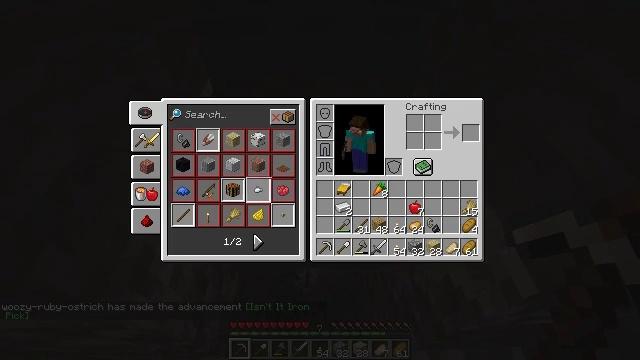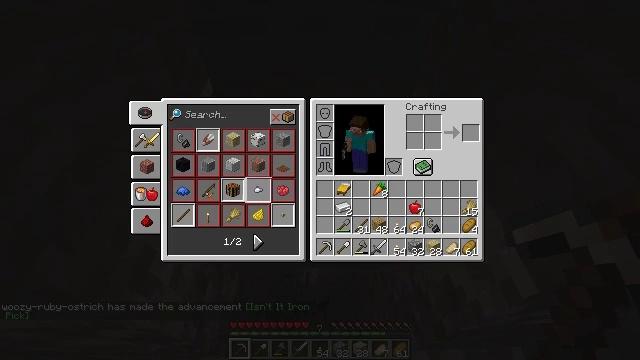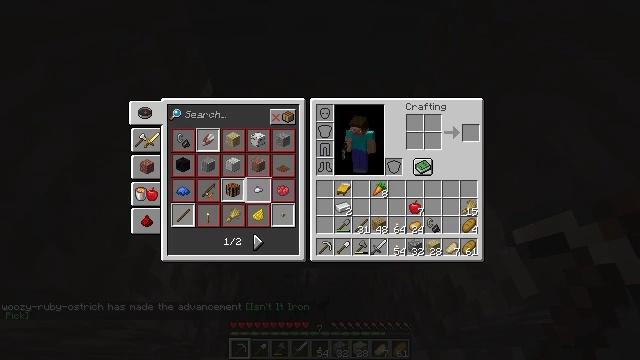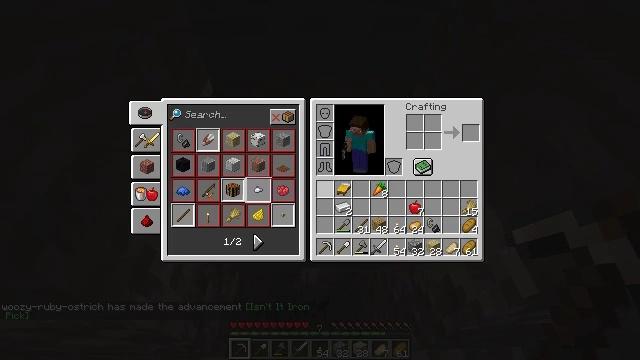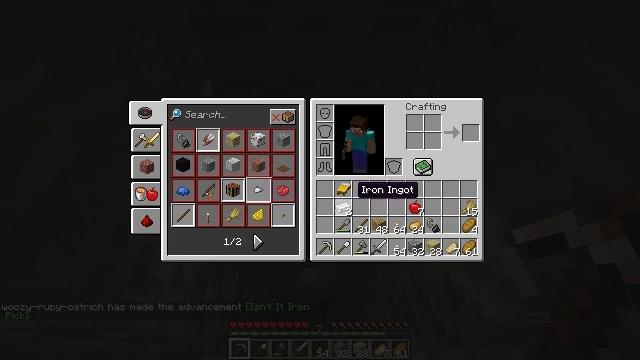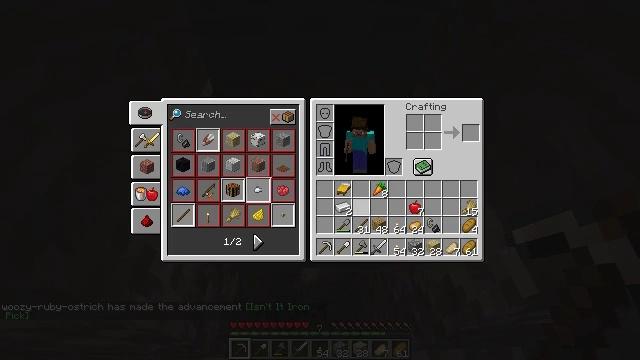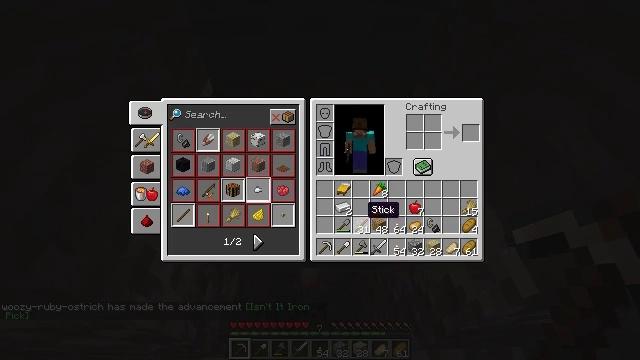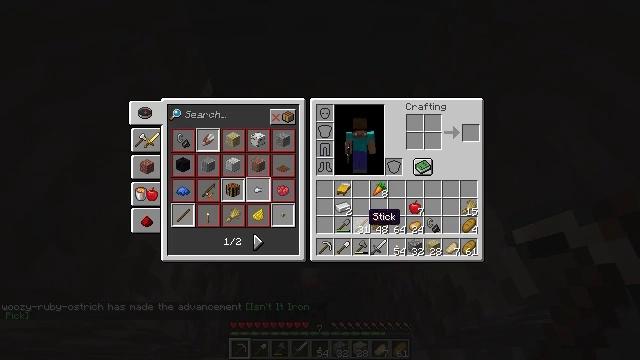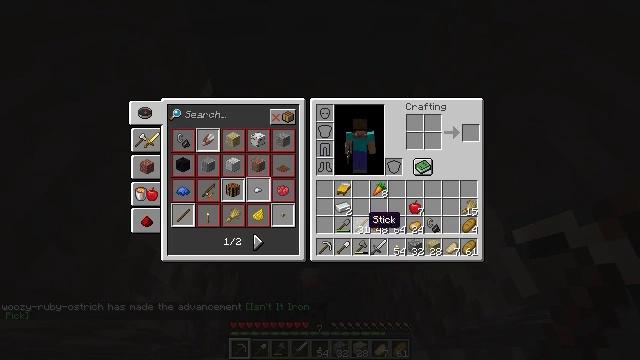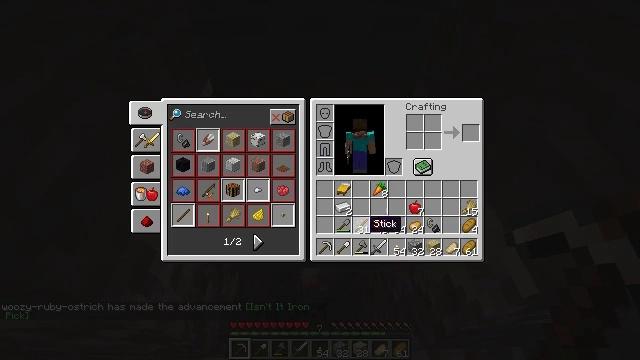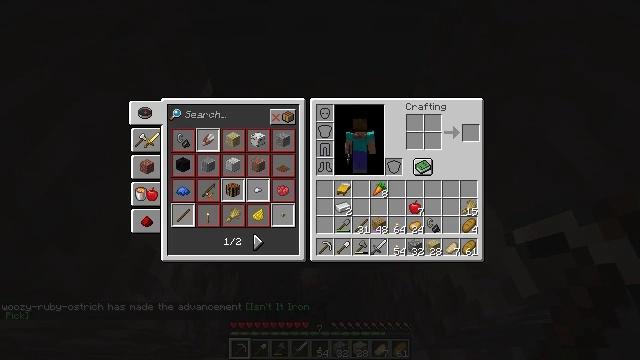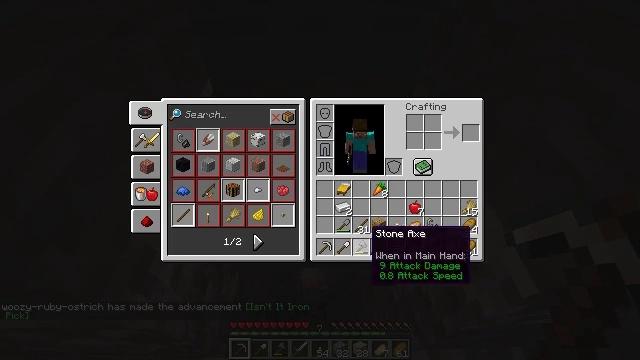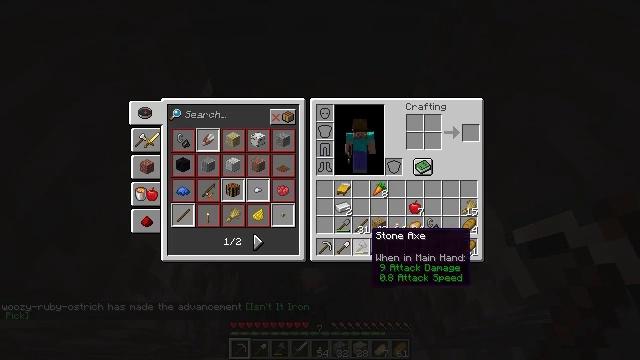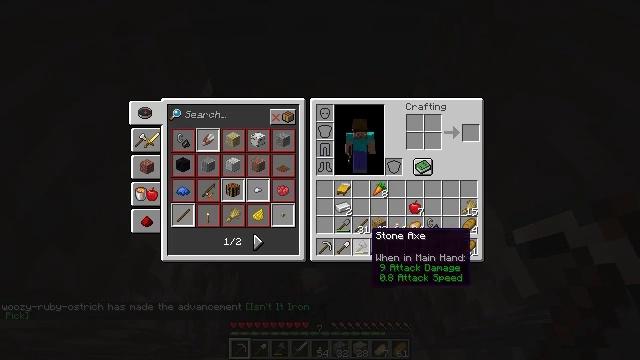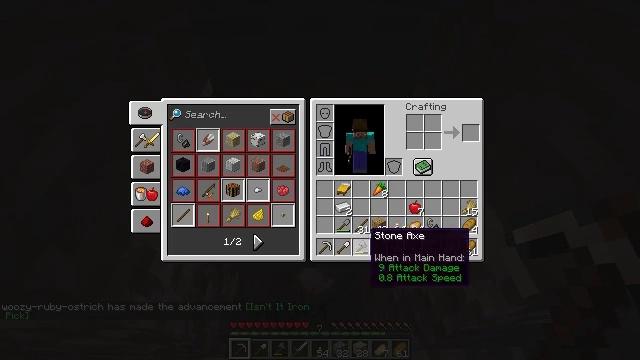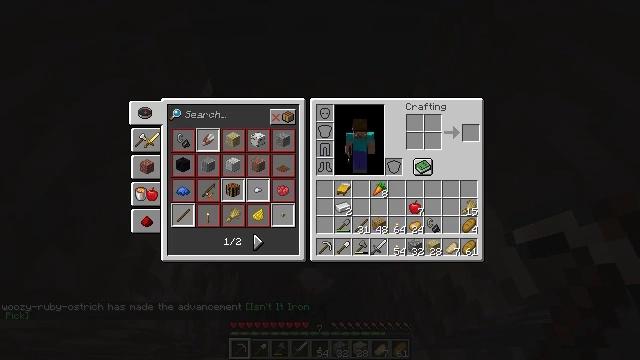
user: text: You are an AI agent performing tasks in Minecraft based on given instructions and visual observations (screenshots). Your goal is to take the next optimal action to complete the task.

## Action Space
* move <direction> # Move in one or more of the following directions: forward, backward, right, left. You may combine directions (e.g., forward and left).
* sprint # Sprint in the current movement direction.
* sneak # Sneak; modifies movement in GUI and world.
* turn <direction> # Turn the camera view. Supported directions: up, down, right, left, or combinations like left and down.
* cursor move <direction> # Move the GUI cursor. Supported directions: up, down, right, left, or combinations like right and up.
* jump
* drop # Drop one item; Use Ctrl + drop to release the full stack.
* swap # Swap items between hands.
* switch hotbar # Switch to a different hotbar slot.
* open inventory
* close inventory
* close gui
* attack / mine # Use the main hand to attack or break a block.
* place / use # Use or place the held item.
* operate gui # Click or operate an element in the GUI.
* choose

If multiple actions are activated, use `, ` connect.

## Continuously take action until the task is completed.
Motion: motion action
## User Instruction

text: Drop a stone shovel.
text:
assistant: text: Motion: no_op
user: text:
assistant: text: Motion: no_op
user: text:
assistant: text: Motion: no_op
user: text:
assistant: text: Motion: cursor move right and down
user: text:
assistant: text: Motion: cursor move right and down
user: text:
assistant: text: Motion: cursor move down
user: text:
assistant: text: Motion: cursor move down
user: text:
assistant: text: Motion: no_op
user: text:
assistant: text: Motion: no_op
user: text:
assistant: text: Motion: no_op
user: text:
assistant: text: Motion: no_op
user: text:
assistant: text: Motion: no_op
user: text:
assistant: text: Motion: no_op
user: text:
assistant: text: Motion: no_op
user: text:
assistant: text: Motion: cursor move up
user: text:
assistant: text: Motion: no_op
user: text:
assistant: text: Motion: no_op
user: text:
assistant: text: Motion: no_op
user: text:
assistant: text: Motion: no_op
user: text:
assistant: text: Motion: no_op
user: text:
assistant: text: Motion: no_op
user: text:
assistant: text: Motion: operate gui
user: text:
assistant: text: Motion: operate gui
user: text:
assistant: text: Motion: operate gui
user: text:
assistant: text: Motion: cursor move right and up
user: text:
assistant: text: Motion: cursor move right and up
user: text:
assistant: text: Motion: cursor move right and up
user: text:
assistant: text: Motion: cursor move right and up
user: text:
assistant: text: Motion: operate gui
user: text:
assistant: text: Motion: operate gui